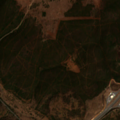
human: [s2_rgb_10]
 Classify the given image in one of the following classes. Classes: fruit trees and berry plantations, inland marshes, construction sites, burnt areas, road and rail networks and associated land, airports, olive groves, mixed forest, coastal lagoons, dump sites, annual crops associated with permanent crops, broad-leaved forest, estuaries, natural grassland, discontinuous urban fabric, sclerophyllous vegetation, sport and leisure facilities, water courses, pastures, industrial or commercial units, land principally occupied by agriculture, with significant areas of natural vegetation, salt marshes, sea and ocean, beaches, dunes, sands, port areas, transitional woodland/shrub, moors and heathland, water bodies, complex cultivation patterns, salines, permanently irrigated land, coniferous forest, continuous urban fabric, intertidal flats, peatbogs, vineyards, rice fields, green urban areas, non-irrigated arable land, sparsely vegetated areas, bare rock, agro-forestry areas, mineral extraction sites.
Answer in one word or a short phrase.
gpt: fruit trees and berry plantations, pastures, annual crops associated with permanent crops, land principally occupied by agriculture, with significant areas of natural vegetation, sclerophyllous vegetation